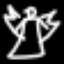
Label: angel